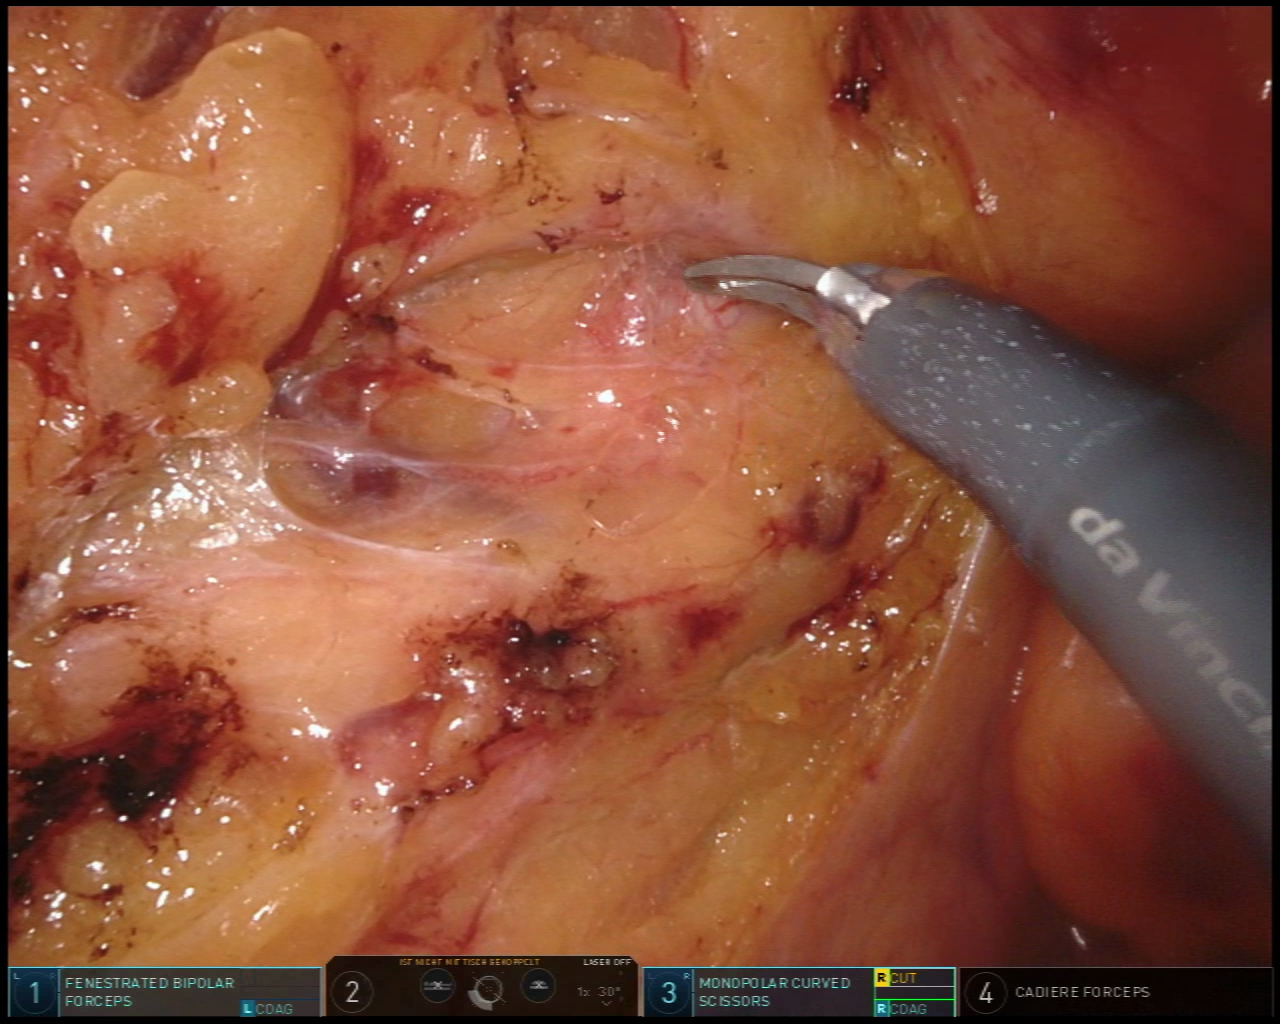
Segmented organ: inferior_mesenteric_artery
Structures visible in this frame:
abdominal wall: no
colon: no
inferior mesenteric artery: yes
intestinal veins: no
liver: no
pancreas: no
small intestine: no
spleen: no
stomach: no
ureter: yes
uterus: no
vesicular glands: no